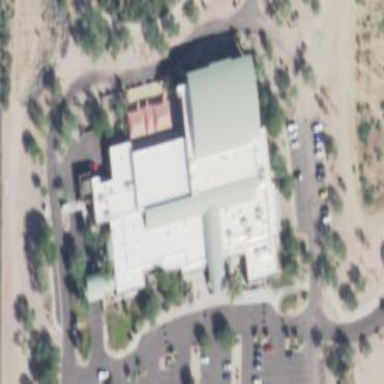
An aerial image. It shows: Community centre building.